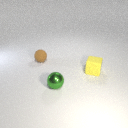
small green metal sphere to the right of small brown rubber sphere